Question: After asking the question <URL> . I've been searching for a solution. I was lucky that I find the header of my request have a field named 'referer':

I think this is the cause of the problem. The local Server might have refused my request to avoid a Hotlinking. But the server is now online, I can't modify the white list. 'referer'
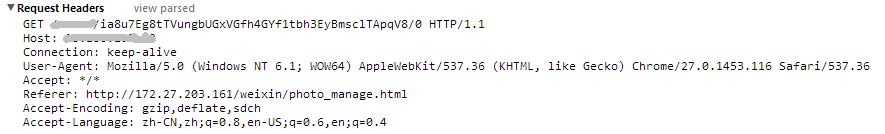
Answer: No, there isn't. This is something the browser controls, not your HTML.
The best you can do is proxy it server-side. Then, you can do whatever you want with your request headers.